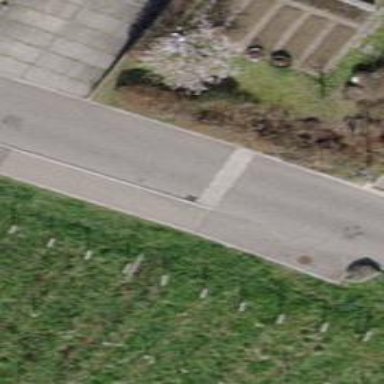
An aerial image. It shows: Traffic calming hump on the road.